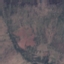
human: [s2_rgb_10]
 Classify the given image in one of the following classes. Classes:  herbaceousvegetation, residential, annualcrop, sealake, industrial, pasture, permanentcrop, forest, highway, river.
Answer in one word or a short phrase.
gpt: HerbaceousVegetation